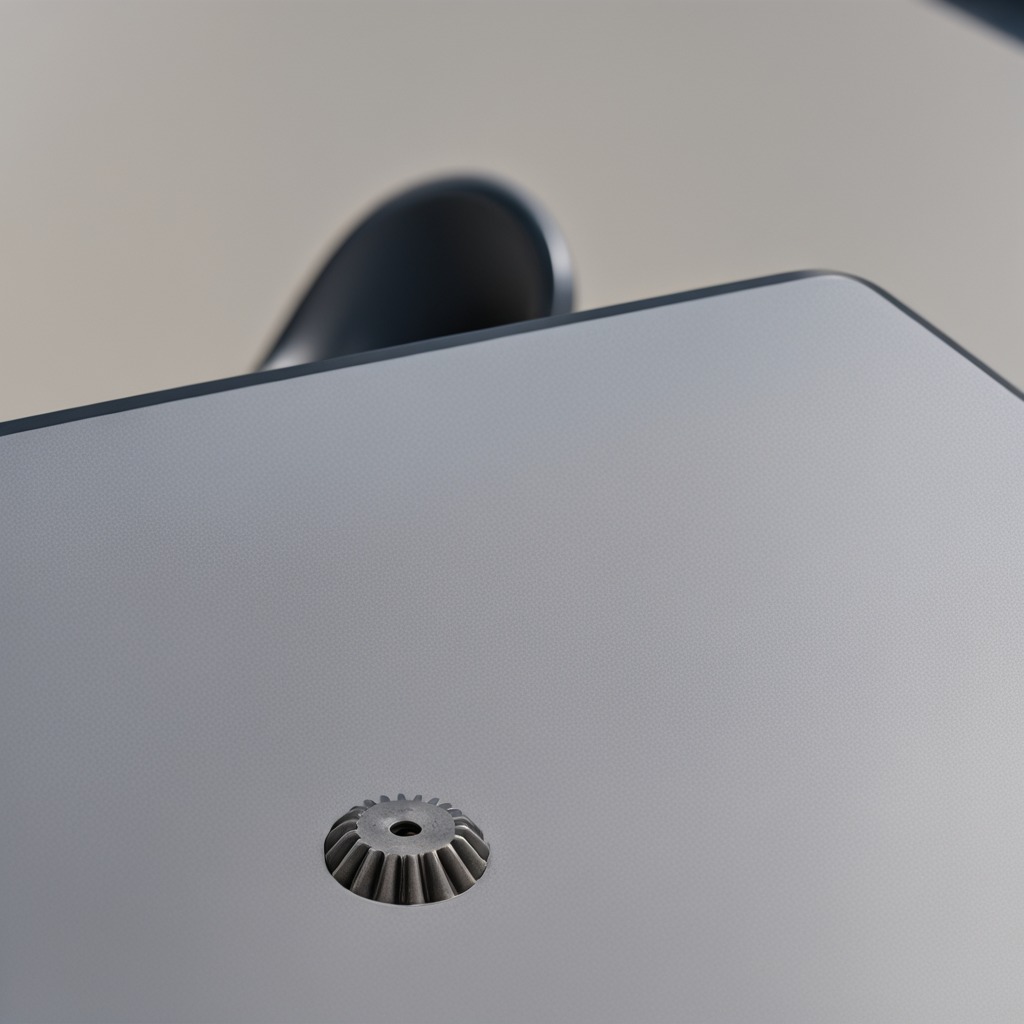
A steel gear with teeth is lying on the table.